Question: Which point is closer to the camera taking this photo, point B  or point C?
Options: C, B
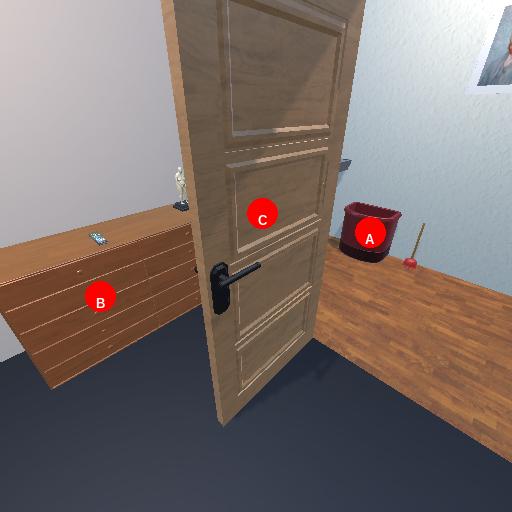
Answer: C